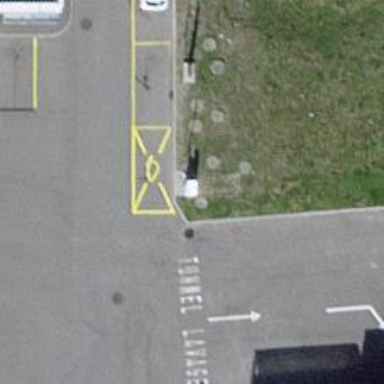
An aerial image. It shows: Charging station.